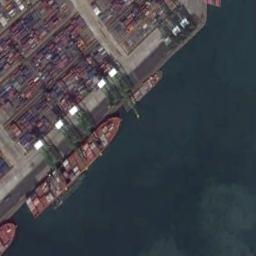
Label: ship